Question: I am using the TableGateway from Zend Framework 2. My problem is that I cannot get the between function to work.
This is my code that I have for now, the output is just nothing:
'''
public function fetchBetween($startDate, $endDate)
{
$where = new Where();
$where->between('date', $startDate, $endDate);
$resultSet = $this->tableGateway->select($where);
return $resultSet;
}
'''
I am calling this function to get the date between two dates.
'''
$this->getCalendarTable()->fetchBetween('4-04-2014', '30-05-2014');
'''

This is the query that it has to be and in phpmyadmin it is giving back data so there is nothing wrong with the query or the databank:
'''
SELECT * FROM 'klj_agenda' WHERE date BETWEEN '1-05-2014' AND '30-05-2014'
'''
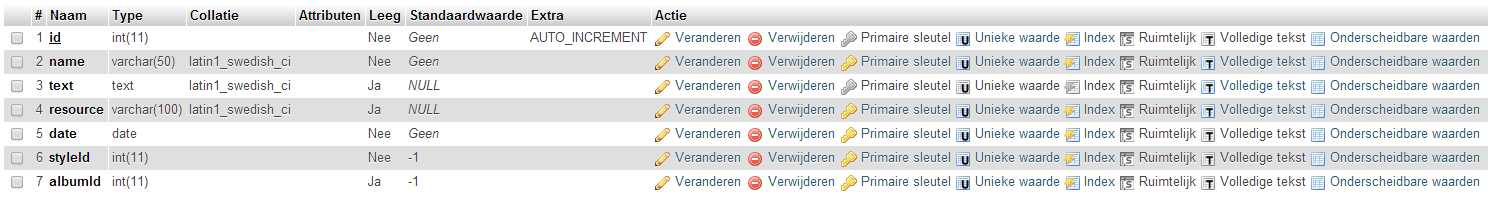
Answer: The problem was the query: 2014-05-01 instead of 01-05-2014